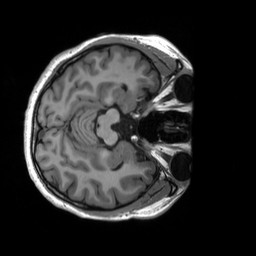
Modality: T1w
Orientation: axial
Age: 23
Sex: female
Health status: healthy
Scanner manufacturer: siemens
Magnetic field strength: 3 T
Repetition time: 2.53 s
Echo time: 0.00227 s